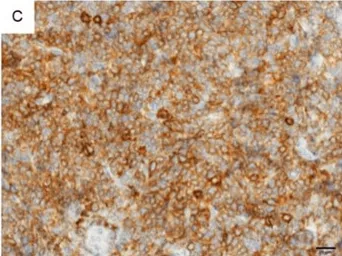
Histopathological examination of pathological cells. Immunohistochemical staining shows pathological cells with high CD4. X400).
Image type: pathology (immunostaining)